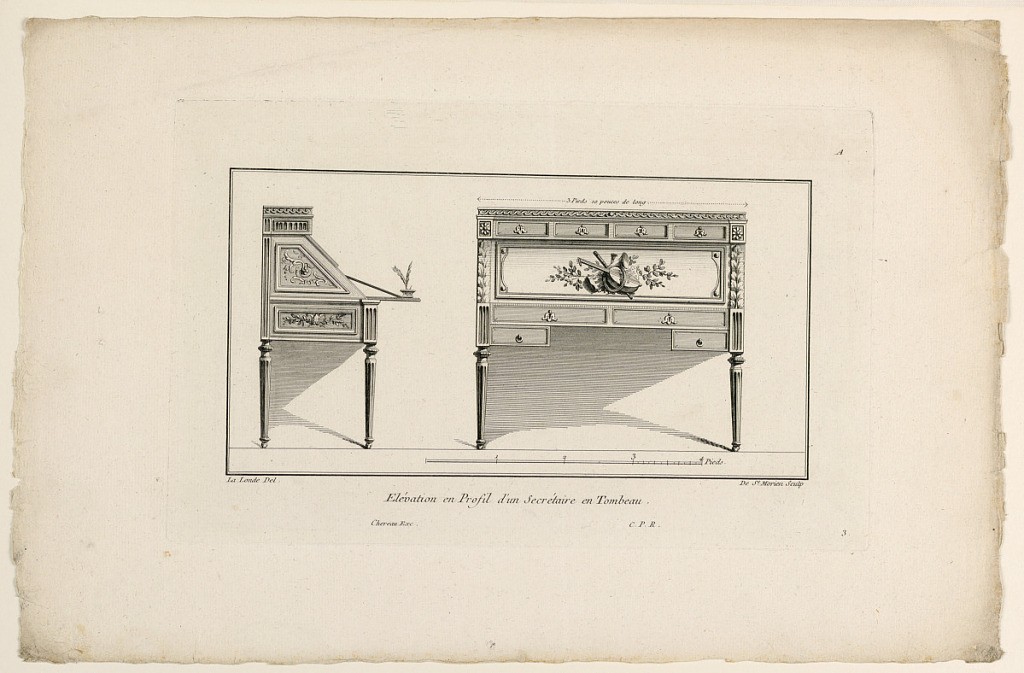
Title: Elevation and Profile of a Secretary Desk, Plate 3 from "Premier cahier de Meubles et d'Ebenisteries" Cahier A
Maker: Richard de Lalonde, French, active 1780–96
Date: ca. 1780
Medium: Engaving on paper
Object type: Print
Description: Side and front elevations of a drop-lid secretary desk, decorated with a trophy on the lid and arabesque on side; turned fluted legs. From "Premier cahier de Meubles et d'Ebenisteries," Cahier A, pl. 3.